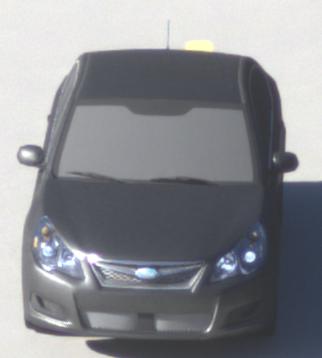
Make: Subaru
Model: Legacy 2.0R
Detailed model: Legacy (IV) Limousine
Model produced from: 2007/09
Model produced until: 2008/10
Doors: 4
Color: gray
Road condition: dry road
Daytime: morning or afternoon
Contrast: high contrast